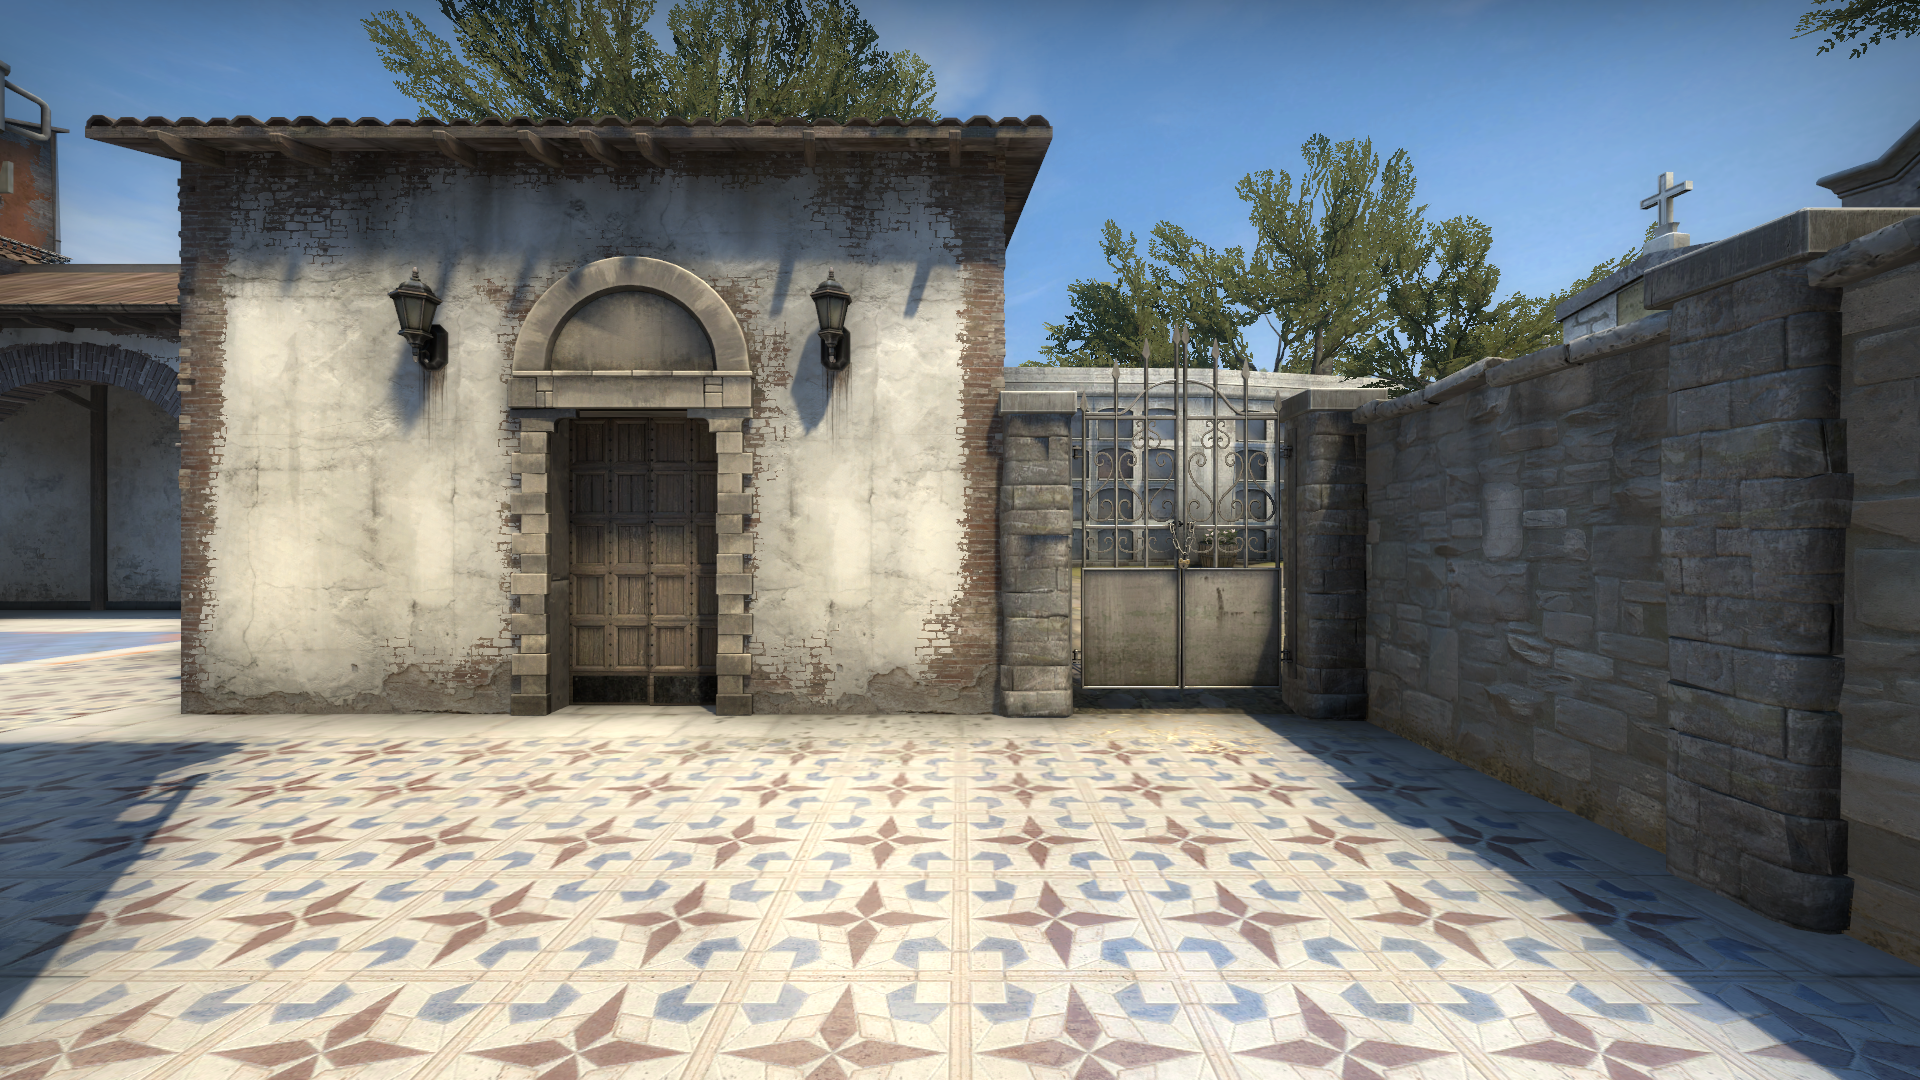
Map: de_inferno